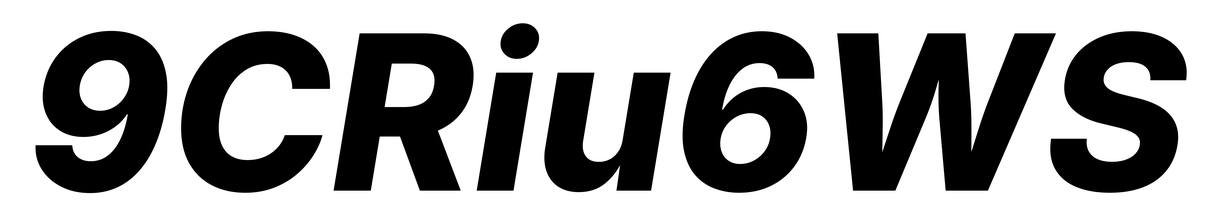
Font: Inter-Italic_ExtraBold_Italic